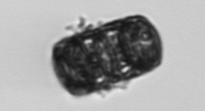
Label: Paralia_sulcata